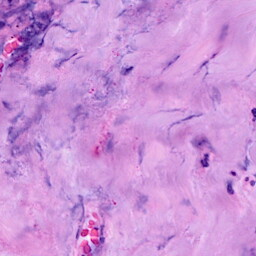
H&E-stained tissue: Breast